Question: I want to create a Piechart in excel that fills up based on the values. So, it would have as many slices as rows in the table and based on the row's actual amount, it would fill up the slice accordingly. Below, I have presented a rough sketch of what I'm looking for in the piechart to explain it clearly. Assume there are 8 rows and the totals are out of 100; as no slice is full, there are no rows with 100 in their total. If you think there is a solution that can be coded in python then please could you suggest a place to look?

Obviously not to scale
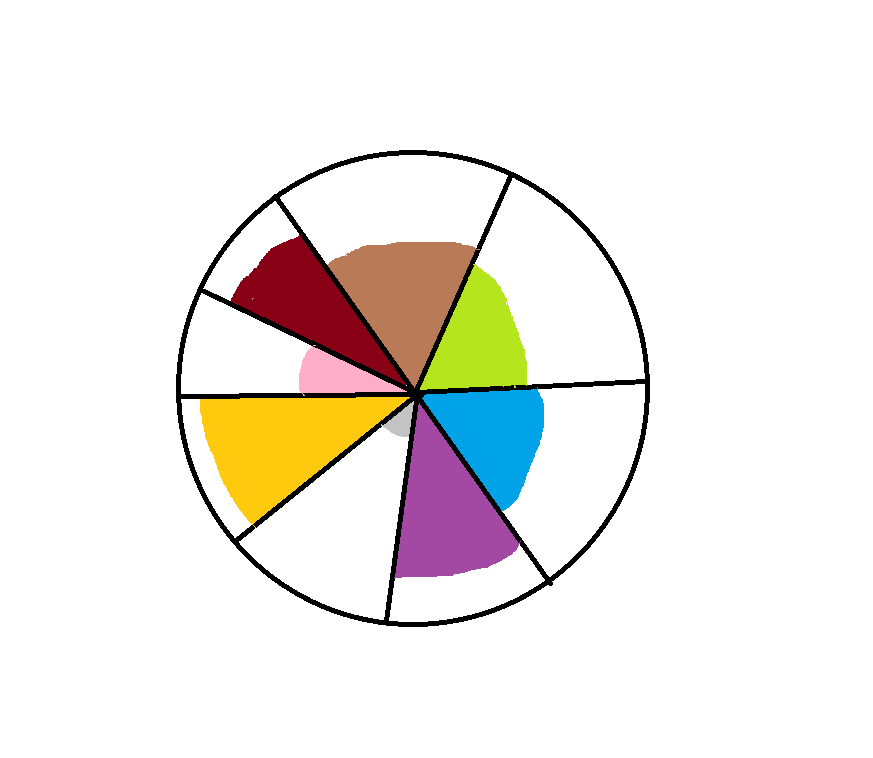
Answer: Here's my attempt to your question:
## Sample code:
'''
# Create sample dataset:
index= ['A','B','C','D']
columns= ['pctLoad','pctTotal']
values= [[35,41],[39,12],[54,22],[27,25]]
df= pd.DataFrame(values, index=index, columns=columns, dtype= float)
'''
| Index | pctLoad | pctTotal |
| ----- | ------- | -------- |
| A | 35 | 41 |
| B | 39 | 12 |
| C | 54 | 22 |
| D | 27 | 25 |
Assume 'pctLoad' as the metric (percentage) by which the variable is used within its own limits, i.e. the bar chart. Where 'pctTotal' represents the percentage share of each variable (A, B, C and D), i.e. the pie chart.
'''
width= df['pctTotal']/100*2*np.pi
theta= [0]
for i, j in enumerate(width):
theta.append(theta[-1] + j)
del(theta[-1])
fig, ax= plt.subplots(figsize= (5, 5))
ax = plt.subplot(projection='polar')
ax.bar(theta, df['pctLoad'], width= width, align='edge', color= ['tab:blue', 'lightblue','grey', 'lightgrey'], alpha= 0.5, edgecolor= 'k')
ax.set_xticklabels([])
plt.show()
'''
## Result:
<URL>